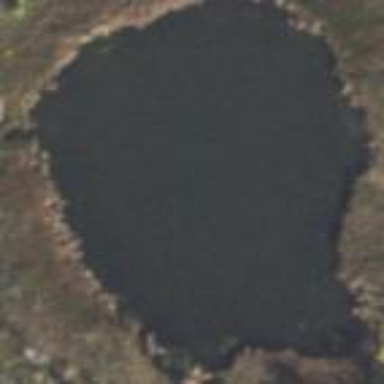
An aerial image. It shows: Reservoir of natural water.